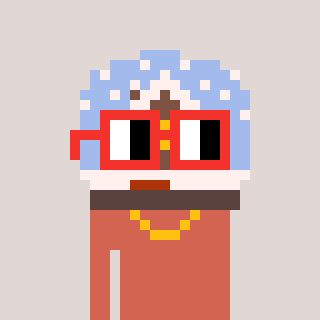
a pixel art character with square red glasses, a snow globe-shaped head and a peachy-colored body on a warm background